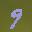
Label: 9